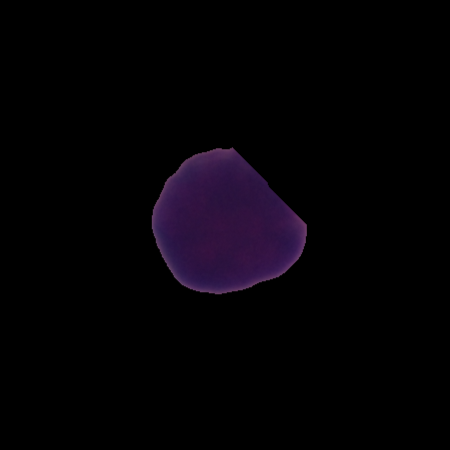
Label: healthy